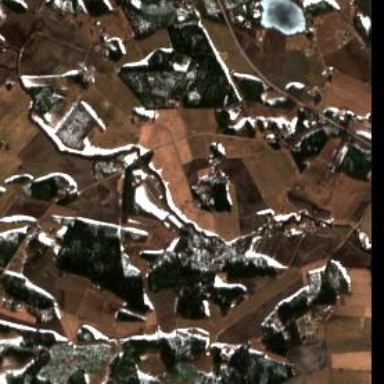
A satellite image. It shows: Picturesque farmland scene.